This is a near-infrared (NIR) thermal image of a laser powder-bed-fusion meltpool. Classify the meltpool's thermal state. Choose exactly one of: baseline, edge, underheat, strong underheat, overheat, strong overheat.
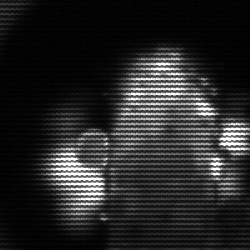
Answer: strong underheat